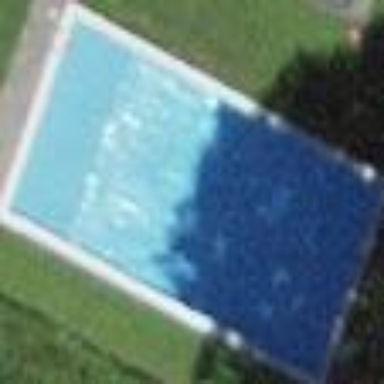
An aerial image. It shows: Swimming pool located in leisure land.